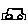
Label: car